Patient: sex F, age 22
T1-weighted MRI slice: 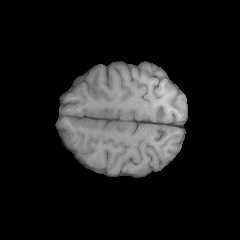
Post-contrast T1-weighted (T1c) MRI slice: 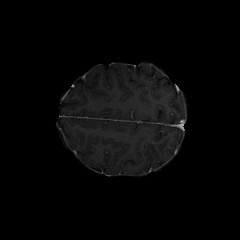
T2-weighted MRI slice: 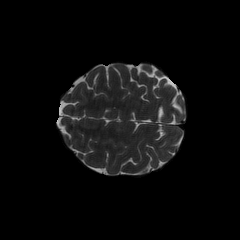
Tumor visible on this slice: no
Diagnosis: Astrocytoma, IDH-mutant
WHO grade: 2